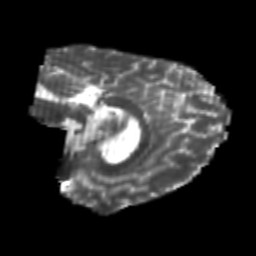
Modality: T2w
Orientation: sagittal
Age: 24
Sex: male
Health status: healthy
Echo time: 0.074 s